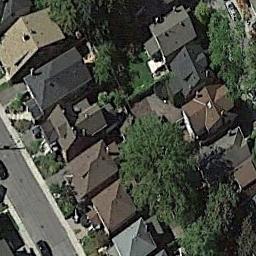
Label: residential